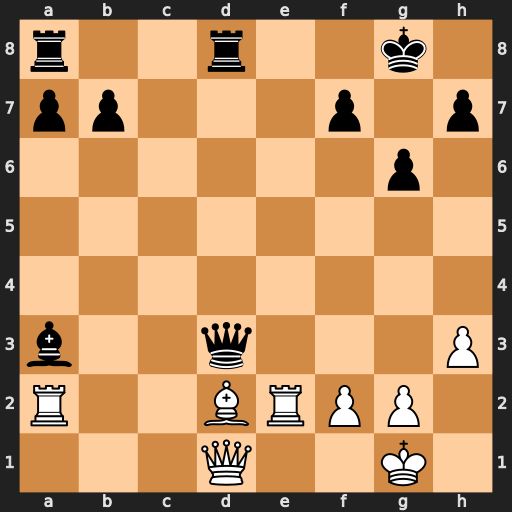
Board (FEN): r2r2k1/pp3p1p/6p1/8/8/b2q3P/R2BRPP1/3Q2K1
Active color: w
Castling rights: -
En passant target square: -
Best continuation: Re3 Qxe3 fxe3